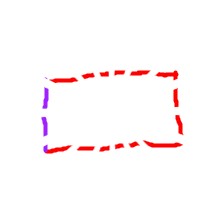
Shape: rectangle